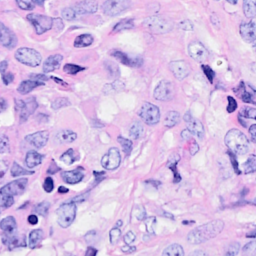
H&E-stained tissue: Breast